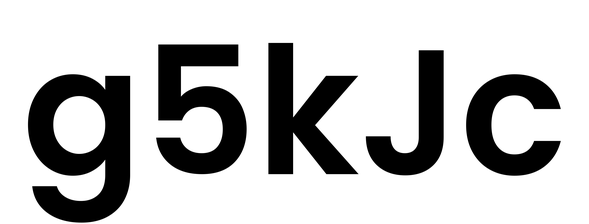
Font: Poppins-SemiBold